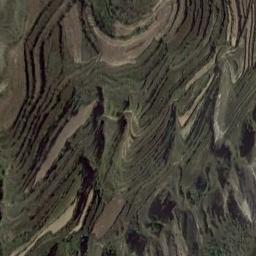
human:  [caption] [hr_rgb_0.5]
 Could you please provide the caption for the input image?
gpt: There are two houses with orange roofs by the terraces .

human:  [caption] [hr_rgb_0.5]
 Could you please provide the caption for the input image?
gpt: Many green plants are on the terrace .

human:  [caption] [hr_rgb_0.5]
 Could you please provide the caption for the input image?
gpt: A large layer of brown and green mixed terraces .

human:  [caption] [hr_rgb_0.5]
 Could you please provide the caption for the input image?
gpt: The bare and green terrace is next to some trees .

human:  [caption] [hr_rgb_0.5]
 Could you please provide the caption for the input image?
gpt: There are many green terraces arranged irregularly .